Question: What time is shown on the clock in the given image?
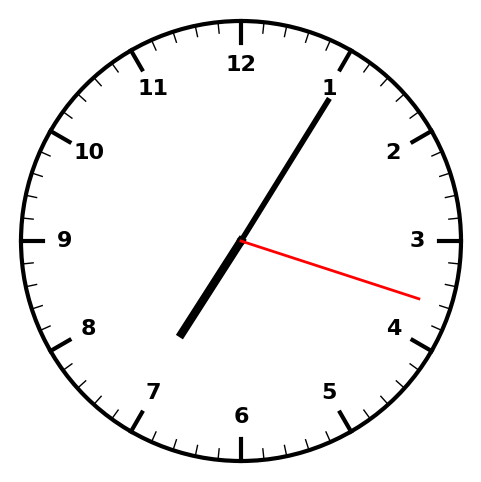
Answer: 07:05:18